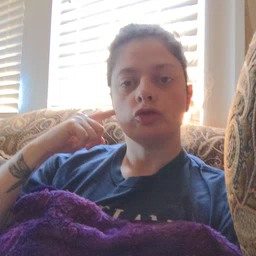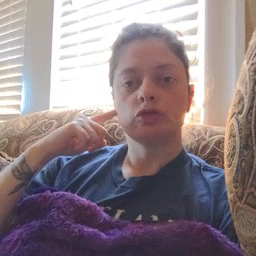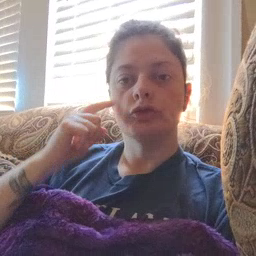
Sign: shhh